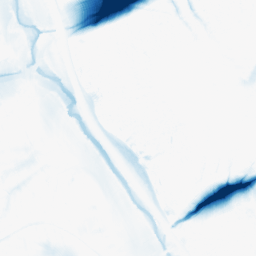
Category: morphological
Decomposition family: morphological_ellipse
Decomposition parameters: operation: closing
width: 50
height: 30
Upsampling method: bicubic_16x
Upsampling parameters: scale: 16
Upsampling scale: 16